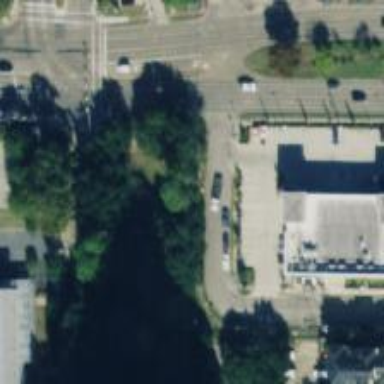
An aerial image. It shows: Parking space is available.